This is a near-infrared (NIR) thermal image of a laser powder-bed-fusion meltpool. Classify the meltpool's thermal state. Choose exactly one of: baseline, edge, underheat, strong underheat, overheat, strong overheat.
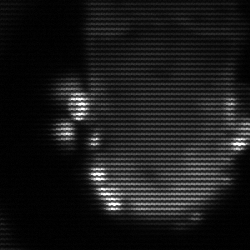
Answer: baseline